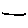
Label: line